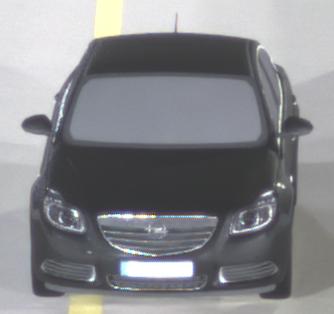
Make: Opel
Model: Insignia 1.6
Detailed model: Insignia (A) Notch Back
Model produced from: 2008/11
Model produced until: 2008/12
Doors: 4
Color: black
Road condition: dry road
Daytime: night
Contrast: high contrast